Question: I've have three cells and i'am trying to align the text to Left, Center and Right.
'''
function Footer()
{
$this->SetY( -15 );
$this->SetFont( 'Arial', '', 10 );
$this->Cell(0,10,'Left text',0,0,'L');
$this->Cell(0,10,'Center text:',0,0,'C');
$this->Cell( 0, 10, 'Right text', 0, 0, 'R' );
}
'''
When I ouput my PDF file, 'center text' get automatically aligned right.
This is how it looks:

Can somebody tell me what I'm doing wrong here and how I can fix this issue?
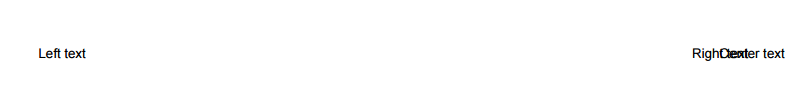
Answer: The new position after a Cell call will be set to the right of each cell if you set the ln-parameter of the Cell method to 0. You have to reset the x-coordinate before the last 2 Cell calls:
'''
class Pdf extends FPDF {
...
function Footer()
{
$this->SetY( -15 );
$this->SetFont( 'Arial', '', 10 );
$this->Cell(0,10,'Left text',0,0,'L');
$this->SetX($this->lMargin);
$this->Cell(0,10,'Center text:',0,0,'C');
$this->SetX($this->lMargin);
$this->Cell( 0, 10, 'Right text', 0, 0, 'R' );
}
}
'''